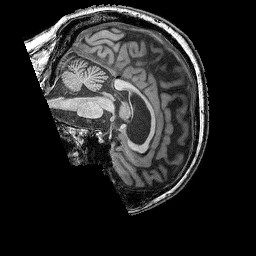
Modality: T1w
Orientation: sagittal
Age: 55
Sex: male
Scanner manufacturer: siemens
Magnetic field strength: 3 T
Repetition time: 2.25 s
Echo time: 0.00411 s